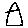
Label: house